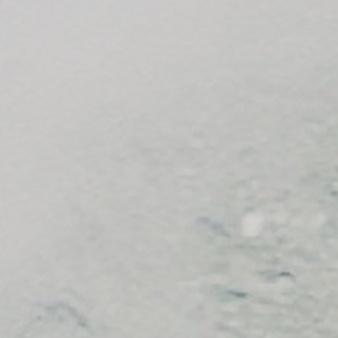
Label: other